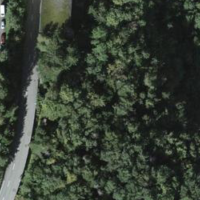
EUNIS habitat code: 41
Species observed at this site:
Fagus sylvatica